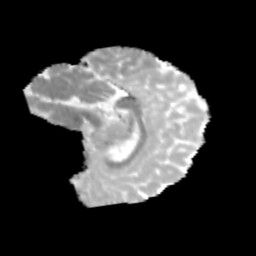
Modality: MD
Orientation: sagittal
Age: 12
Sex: female
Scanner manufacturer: siemens
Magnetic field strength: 3 T
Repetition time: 3.8 s
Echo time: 0.07 s